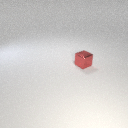
small red metal cube